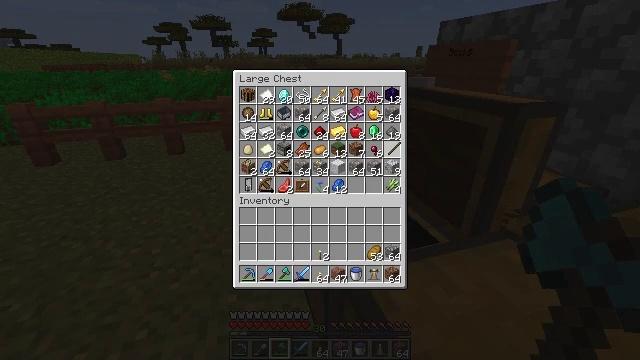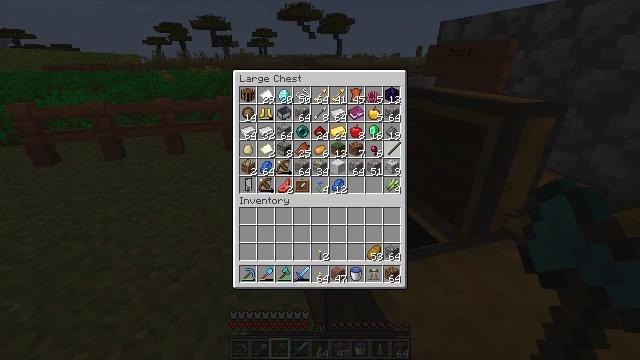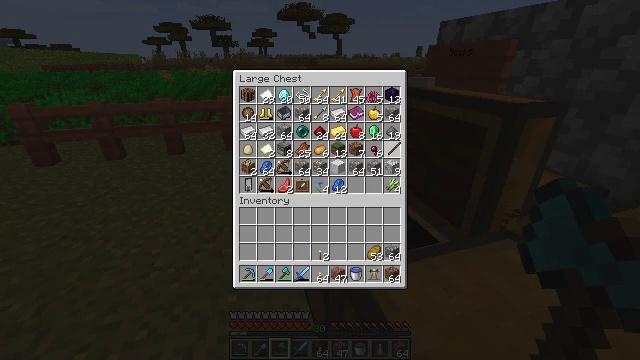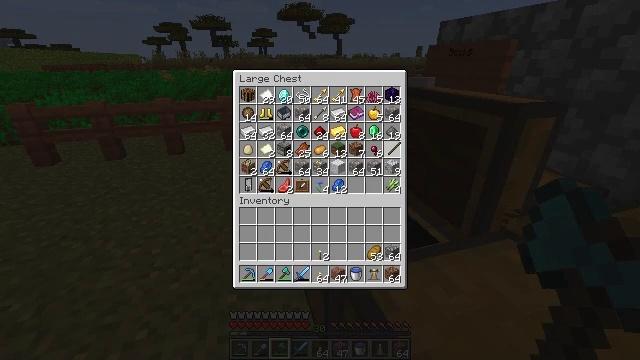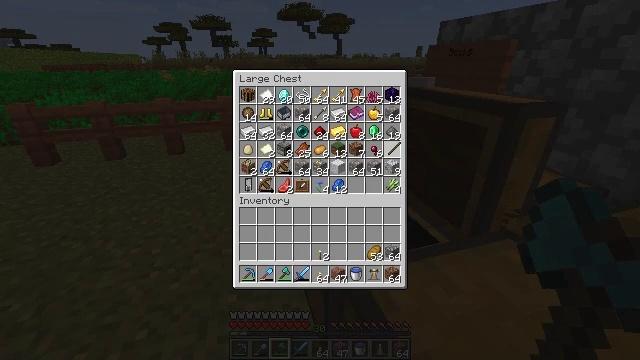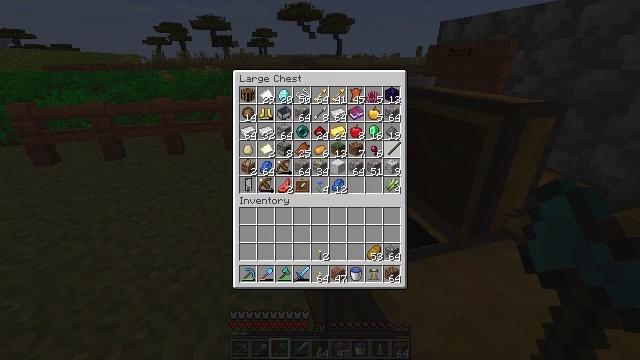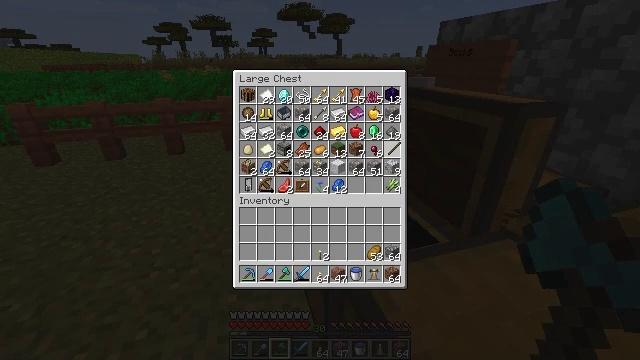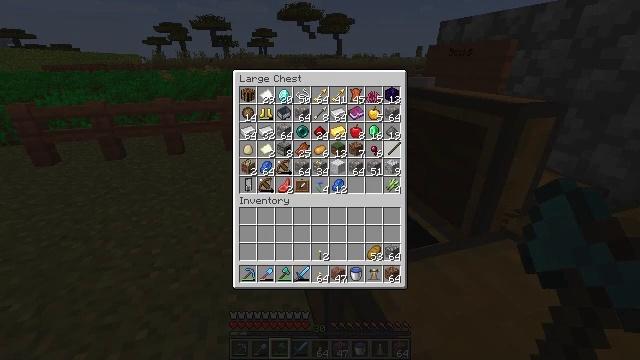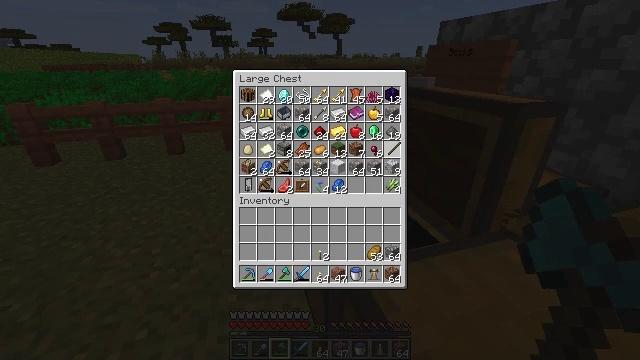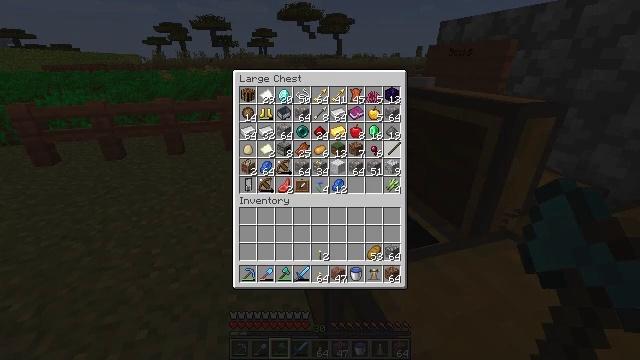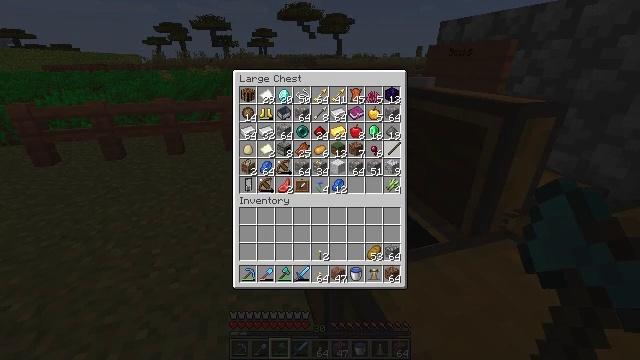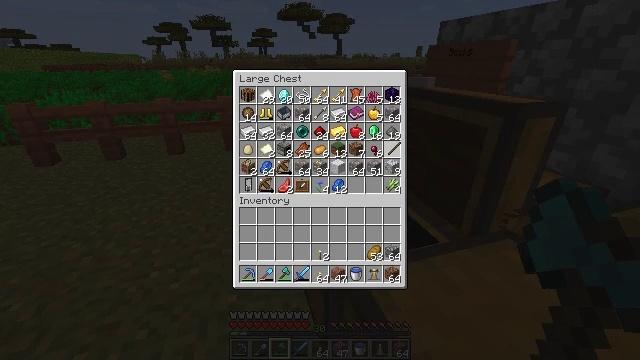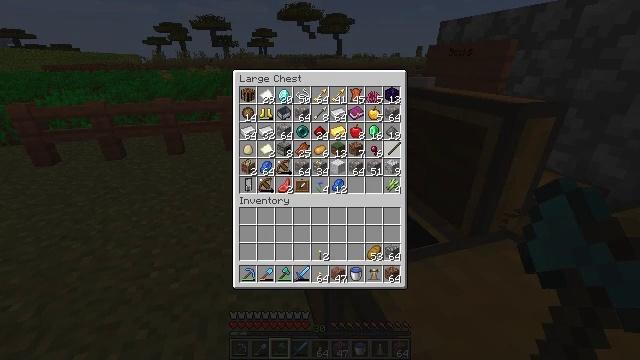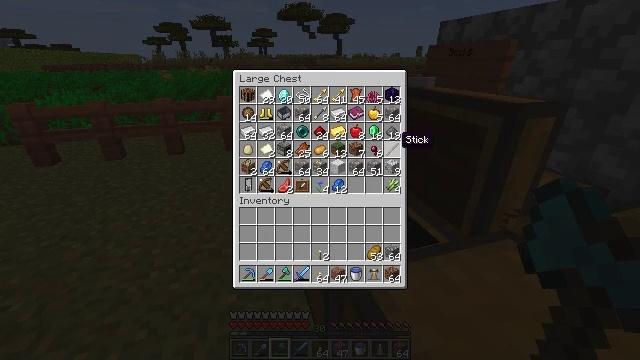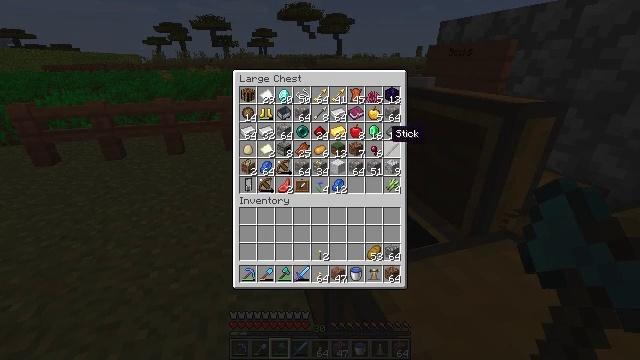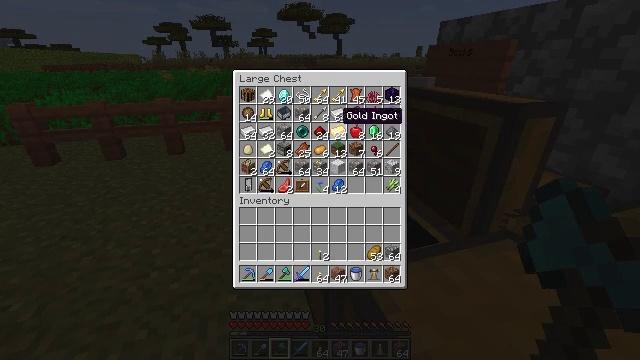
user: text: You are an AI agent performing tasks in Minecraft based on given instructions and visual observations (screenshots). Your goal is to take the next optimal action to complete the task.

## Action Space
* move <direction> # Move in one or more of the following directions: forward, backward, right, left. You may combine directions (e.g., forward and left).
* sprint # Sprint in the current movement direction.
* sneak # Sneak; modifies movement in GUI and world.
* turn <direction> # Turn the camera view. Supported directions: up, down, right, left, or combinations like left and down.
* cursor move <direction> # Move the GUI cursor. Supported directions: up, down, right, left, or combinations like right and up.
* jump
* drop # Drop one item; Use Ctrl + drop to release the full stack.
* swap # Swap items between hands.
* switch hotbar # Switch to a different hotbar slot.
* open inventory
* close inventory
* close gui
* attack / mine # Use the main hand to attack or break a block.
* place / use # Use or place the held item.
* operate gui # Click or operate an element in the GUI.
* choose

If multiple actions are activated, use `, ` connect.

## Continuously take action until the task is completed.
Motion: motion action
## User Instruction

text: Open the crafting table to craft a diamond hoe.
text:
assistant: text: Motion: no_op
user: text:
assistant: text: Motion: no_op
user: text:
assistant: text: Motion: no_op
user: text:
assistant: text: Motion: no_op
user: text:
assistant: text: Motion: no_op
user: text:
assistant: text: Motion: no_op
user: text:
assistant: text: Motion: no_op
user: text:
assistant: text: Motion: no_op
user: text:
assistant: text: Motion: no_op
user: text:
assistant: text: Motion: operate gui
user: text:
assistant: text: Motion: operate gui
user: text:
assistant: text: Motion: operate gui
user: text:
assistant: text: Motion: no_op
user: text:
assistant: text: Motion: cursor move left
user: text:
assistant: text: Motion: cursor move left and up
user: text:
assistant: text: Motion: cursor move left and up
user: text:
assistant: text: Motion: cursor move left
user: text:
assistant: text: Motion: no_op
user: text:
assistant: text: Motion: no_op
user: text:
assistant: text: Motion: no_op
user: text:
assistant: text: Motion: no_op
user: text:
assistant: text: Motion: no_op
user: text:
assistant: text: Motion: no_op
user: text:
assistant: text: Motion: operate gui
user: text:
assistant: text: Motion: operate gui
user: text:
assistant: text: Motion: operate gui
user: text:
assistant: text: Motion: cursor move right and down
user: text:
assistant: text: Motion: cursor move right and down
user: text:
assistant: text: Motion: cursor move down
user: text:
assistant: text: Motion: no_op